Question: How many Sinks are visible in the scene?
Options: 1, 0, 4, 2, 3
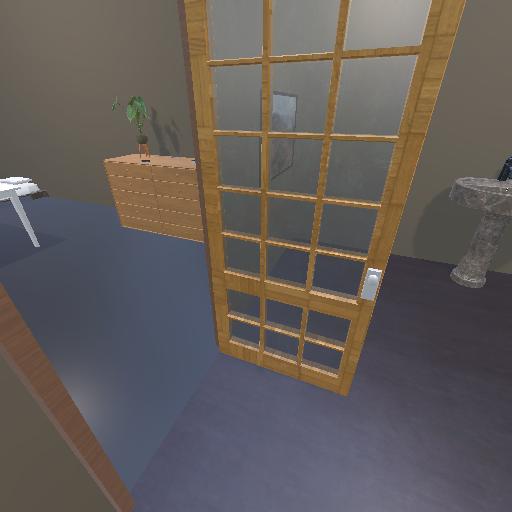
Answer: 1